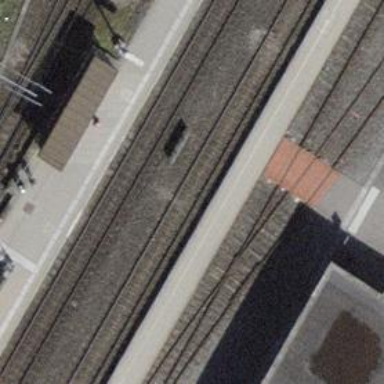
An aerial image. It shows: Public transport stop position.